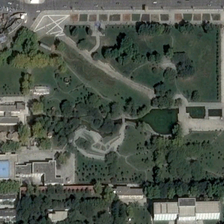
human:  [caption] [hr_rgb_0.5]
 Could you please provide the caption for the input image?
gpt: there are many trees around a white building .

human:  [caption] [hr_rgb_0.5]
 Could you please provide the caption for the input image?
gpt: there are many trees around a white building .

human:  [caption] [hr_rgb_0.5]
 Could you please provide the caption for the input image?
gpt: a lot of trees were planted around the house .

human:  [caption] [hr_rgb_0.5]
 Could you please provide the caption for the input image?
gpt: a lot of trees were planted around the house .

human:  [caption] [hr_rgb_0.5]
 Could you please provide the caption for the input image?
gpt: there are many trees around a white building .